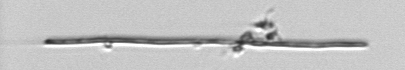
Label: fiber_TAG_external_detritus